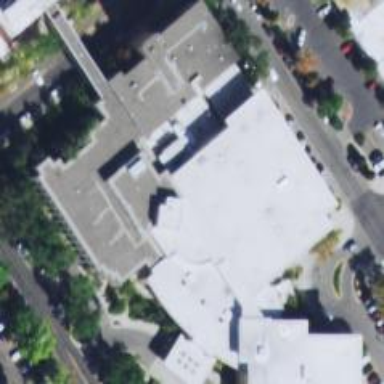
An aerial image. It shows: Healthcare clinic.